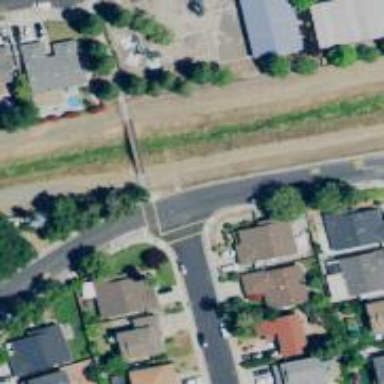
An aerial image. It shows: Footway on bridge.